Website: home-depot
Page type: address-validator
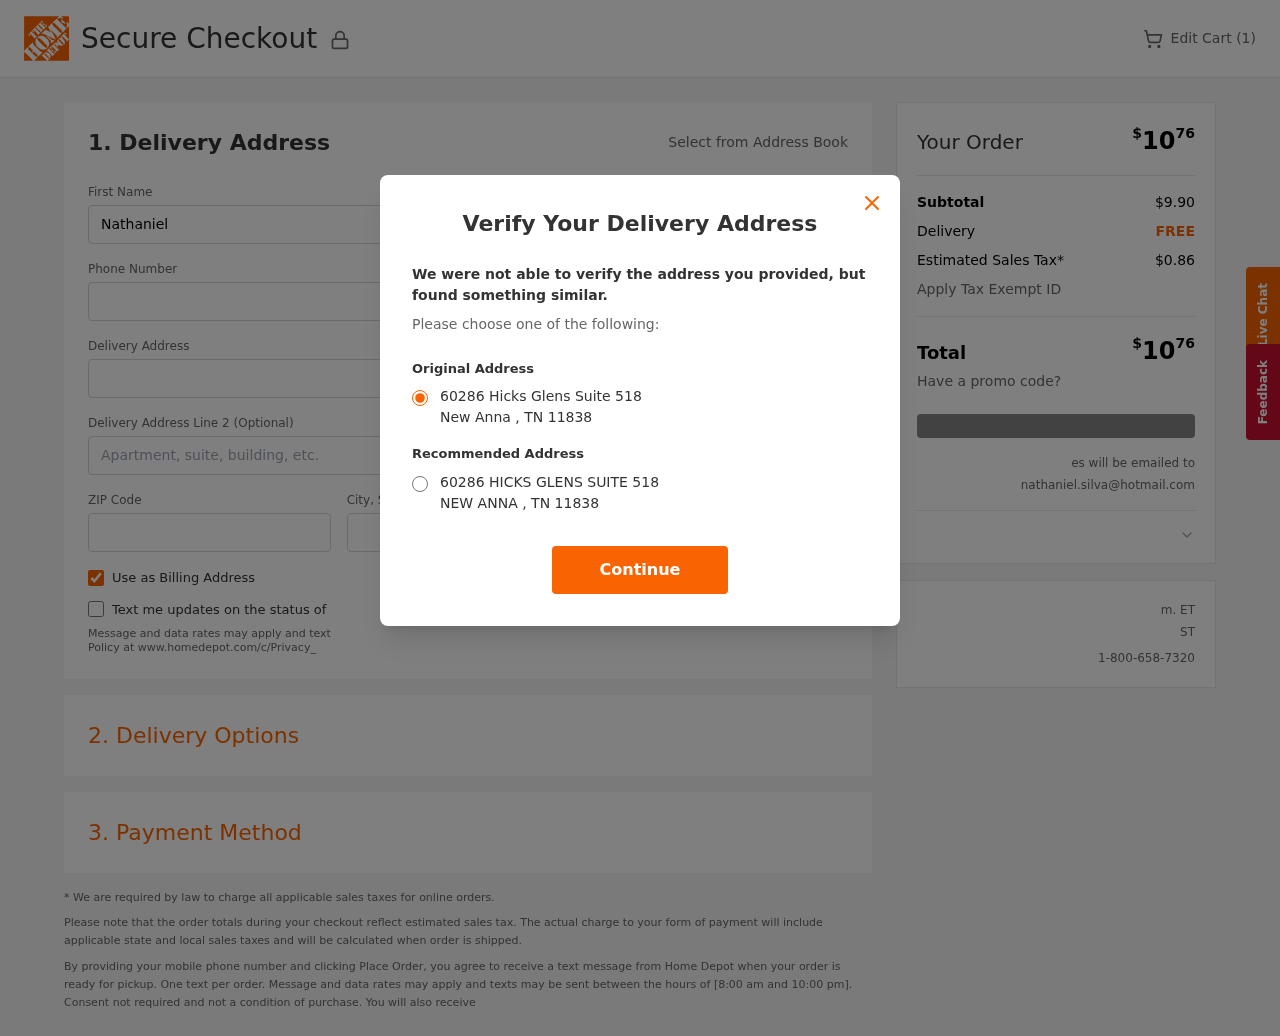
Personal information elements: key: PII_CITY
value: New Anna
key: PII_EMAIL
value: nathaniel.silva@hotmail.com
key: PII_POSTCODE
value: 11838
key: PII_STATE_ABBR
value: TN
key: PII_STREET
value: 60286 Hicks Glens Suite 518
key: PII_FIRSTNAME
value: Nathaniel
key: PII_LASTNAME
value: Silva
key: PII_PHONE
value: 3617340529
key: PII_CITY_STATE
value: New Anna, TN
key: PII_STREET_ALT
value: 60286 HICKS GLENS SUITE 518
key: PII_CITY_ALT
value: NEW ANNA
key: PII_POSTCODE_FULL
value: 11838
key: PII_POSTCODE_NUMERIC
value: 11838
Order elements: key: ORDER_NUM_ITEMS
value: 1
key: ORDER_TOTAL
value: $1076
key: ORDER_SUBTOTAL
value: $9.90
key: ORDER_SHIPPING_COST
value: FREE
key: ORDER_TAX
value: $0.86